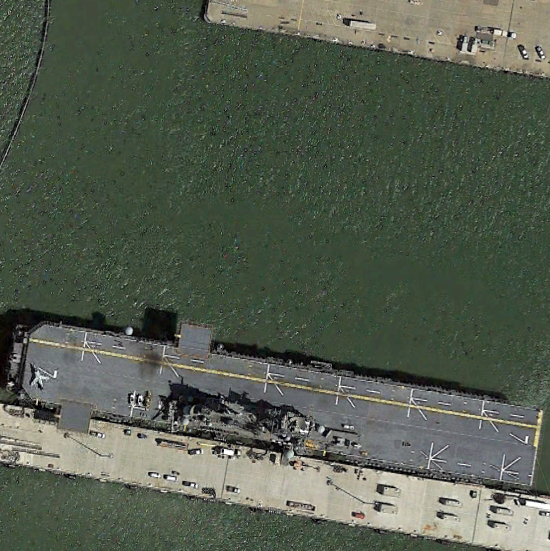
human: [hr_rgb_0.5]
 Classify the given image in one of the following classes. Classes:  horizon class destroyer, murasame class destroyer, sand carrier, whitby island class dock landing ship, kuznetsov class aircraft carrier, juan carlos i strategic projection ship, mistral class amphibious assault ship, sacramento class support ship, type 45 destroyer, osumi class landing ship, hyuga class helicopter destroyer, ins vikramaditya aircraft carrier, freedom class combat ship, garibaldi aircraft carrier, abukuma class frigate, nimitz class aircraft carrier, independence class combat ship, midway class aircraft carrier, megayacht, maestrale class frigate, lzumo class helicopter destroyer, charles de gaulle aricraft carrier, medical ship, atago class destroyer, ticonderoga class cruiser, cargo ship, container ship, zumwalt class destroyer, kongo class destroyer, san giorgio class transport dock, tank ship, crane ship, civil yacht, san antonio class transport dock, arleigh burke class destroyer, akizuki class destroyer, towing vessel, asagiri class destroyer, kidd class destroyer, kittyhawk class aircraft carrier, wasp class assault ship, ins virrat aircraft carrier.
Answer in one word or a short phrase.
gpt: Wasp class assault ship